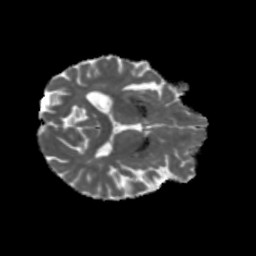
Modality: MD
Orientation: axial
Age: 60
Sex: male
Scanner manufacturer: siemens
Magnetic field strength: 3 T
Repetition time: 5.47 s
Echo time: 0.0854 s